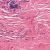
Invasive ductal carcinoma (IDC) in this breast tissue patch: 0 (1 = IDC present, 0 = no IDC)